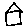
Label: house